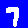
Digit: 7